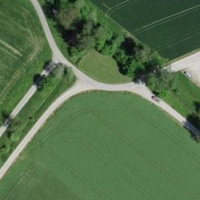
EUNIS habitat code: 52
Species observed at this site:
Prunus padus